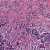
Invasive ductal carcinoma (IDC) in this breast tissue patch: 1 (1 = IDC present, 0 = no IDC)